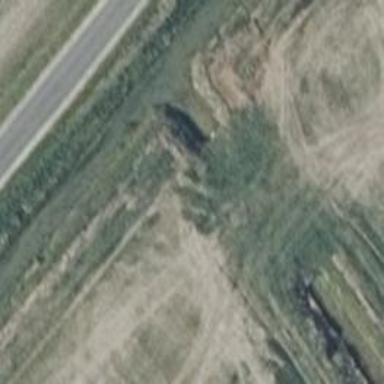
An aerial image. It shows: Culvert tunnel.